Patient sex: M
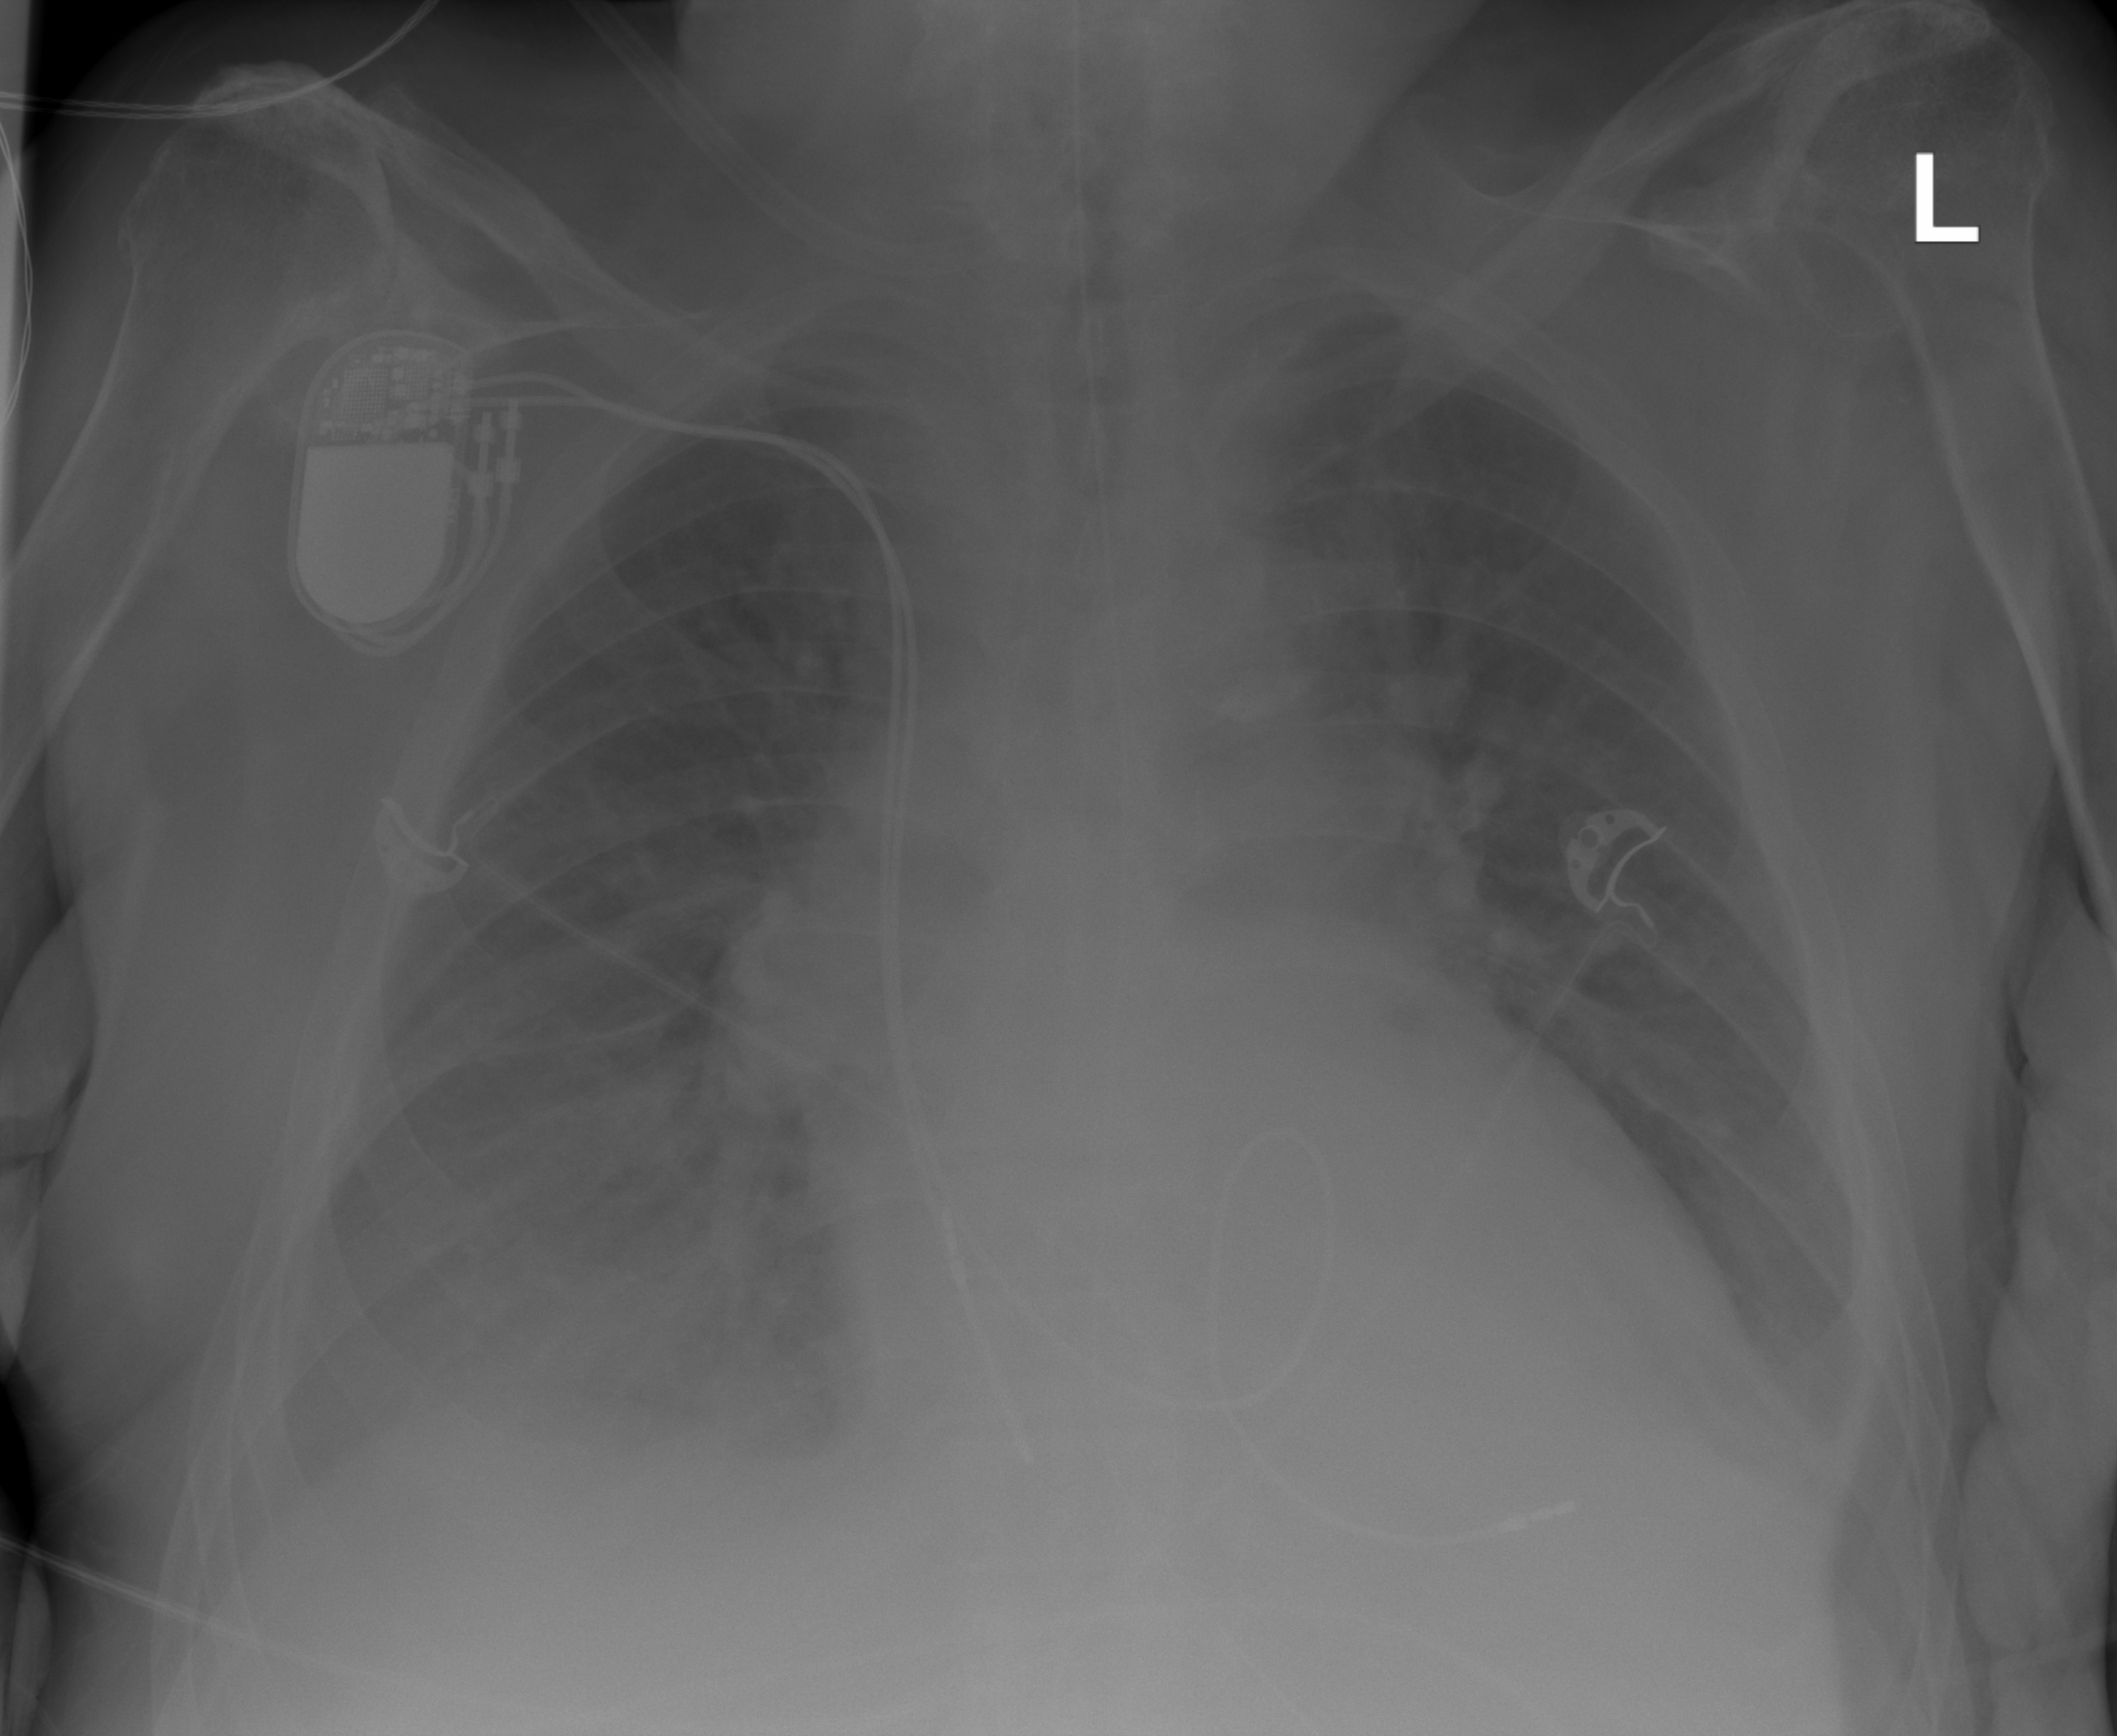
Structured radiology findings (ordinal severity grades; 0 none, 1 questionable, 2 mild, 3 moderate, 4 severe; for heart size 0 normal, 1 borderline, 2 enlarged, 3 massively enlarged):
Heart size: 2
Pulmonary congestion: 2
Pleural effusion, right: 3
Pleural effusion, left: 2
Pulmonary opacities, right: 0
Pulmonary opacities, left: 0
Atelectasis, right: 2
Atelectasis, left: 2